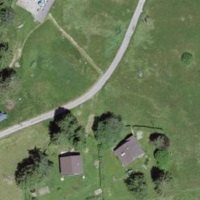
EUNIS habitat code: 25
Species observed at this site:
Phragmites australis
Narcissus poeticus
Menyanthes trifoliata